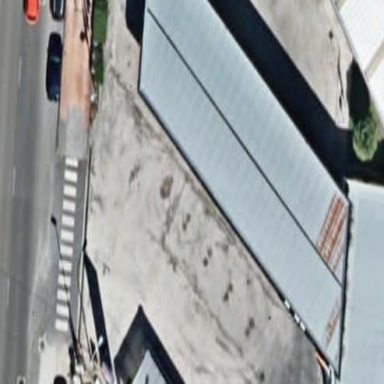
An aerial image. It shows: View of roof of building.